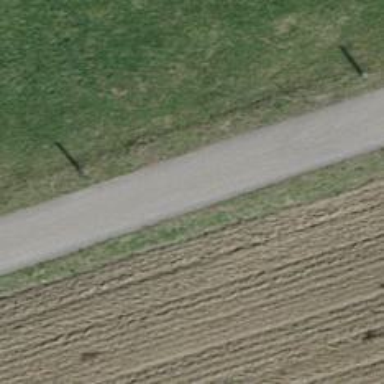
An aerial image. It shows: Well-maintained track road with grade 1 tracktype.